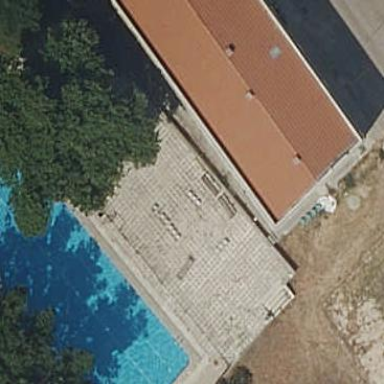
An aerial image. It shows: Swimming pool located in leisure land.